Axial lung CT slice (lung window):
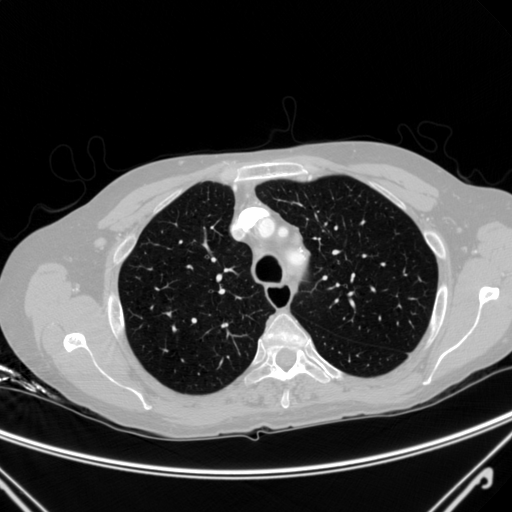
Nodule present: no